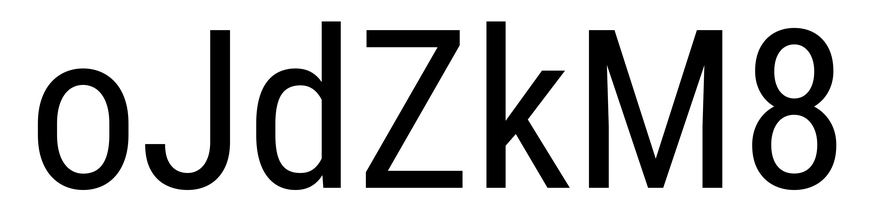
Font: Roboto_Condensed_Regular